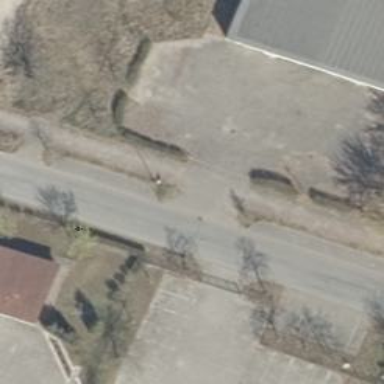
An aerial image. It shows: Asphalt road in residential area.